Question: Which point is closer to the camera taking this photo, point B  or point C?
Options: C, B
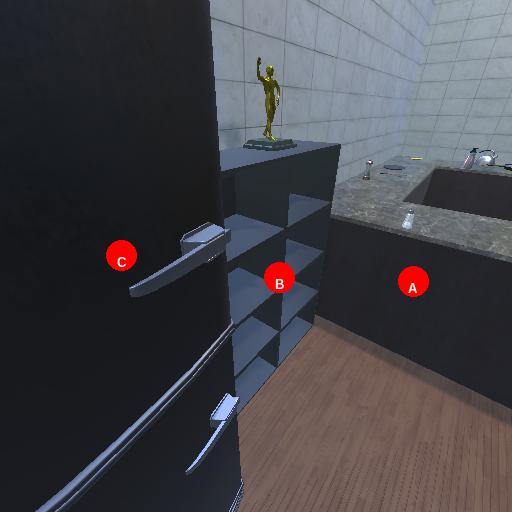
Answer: C